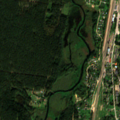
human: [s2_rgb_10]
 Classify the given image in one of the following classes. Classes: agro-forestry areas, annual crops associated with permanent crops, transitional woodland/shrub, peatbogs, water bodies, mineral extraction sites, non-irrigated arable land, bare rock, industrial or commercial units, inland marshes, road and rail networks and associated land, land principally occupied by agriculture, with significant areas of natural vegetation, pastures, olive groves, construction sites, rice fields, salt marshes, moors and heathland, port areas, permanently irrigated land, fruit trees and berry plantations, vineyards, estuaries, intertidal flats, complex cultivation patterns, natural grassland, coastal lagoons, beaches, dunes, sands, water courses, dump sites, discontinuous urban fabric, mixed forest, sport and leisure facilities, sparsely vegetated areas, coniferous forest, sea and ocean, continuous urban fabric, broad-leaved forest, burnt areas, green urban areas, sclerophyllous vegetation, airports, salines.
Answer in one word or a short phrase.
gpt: discontinuous urban fabric, road and rail networks and associated land, pastures, coniferous forest, mixed forest